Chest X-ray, AP view. Patient: 72 years old, sex M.
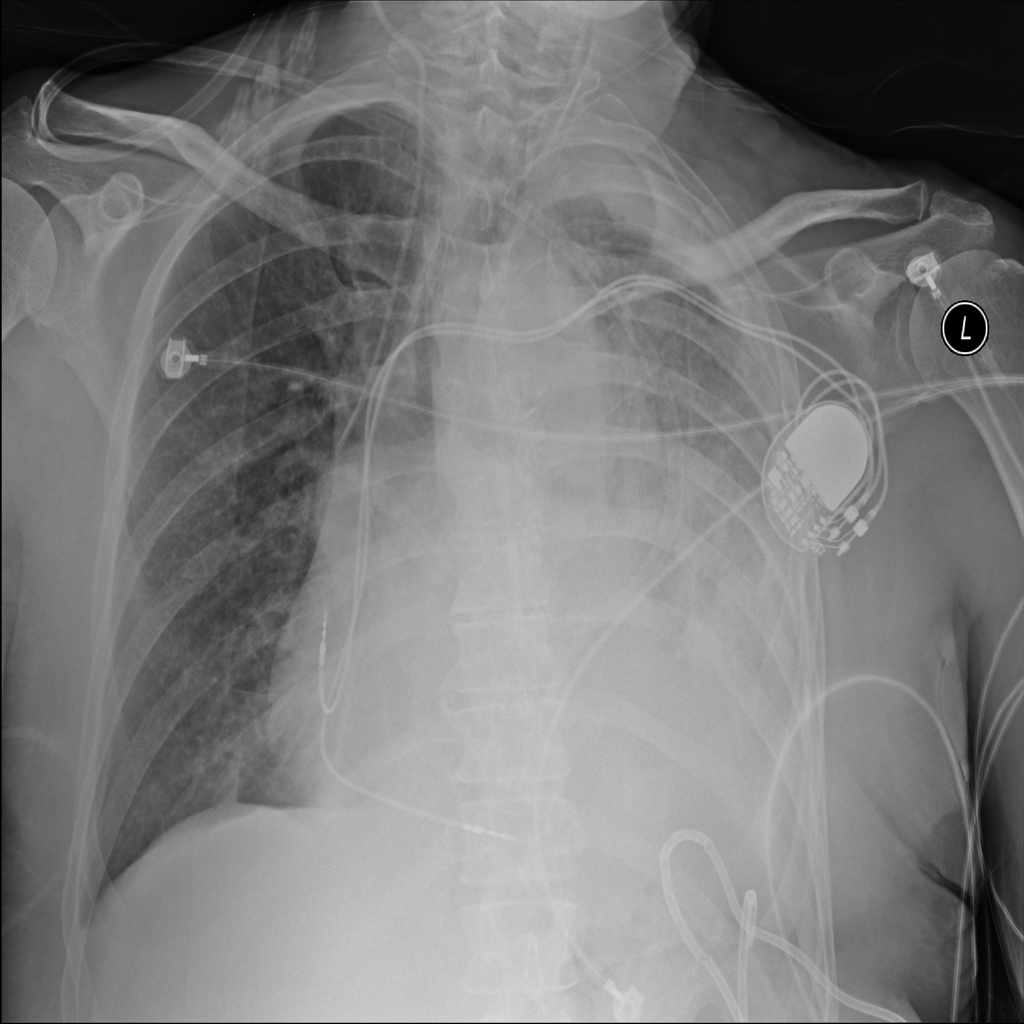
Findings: No Finding